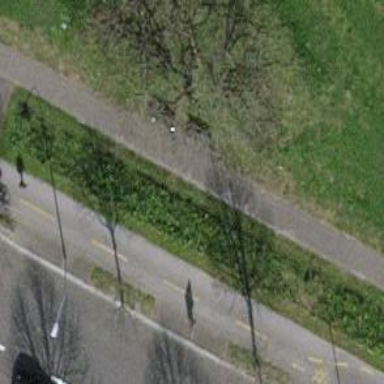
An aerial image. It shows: Bench for seating.